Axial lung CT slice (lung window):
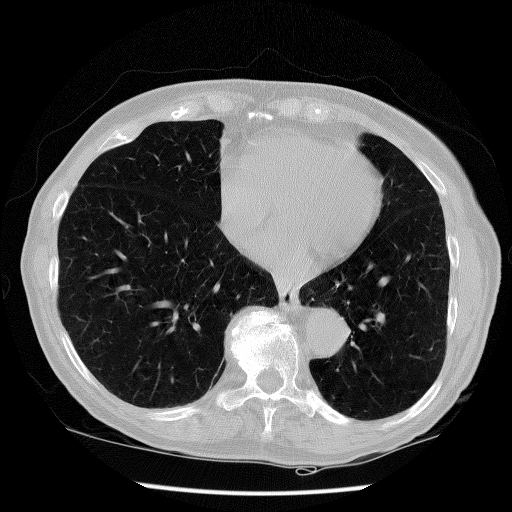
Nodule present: no